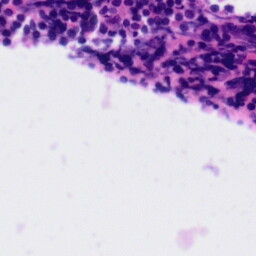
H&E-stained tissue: Tonsil